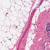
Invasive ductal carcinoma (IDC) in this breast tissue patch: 0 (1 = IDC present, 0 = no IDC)